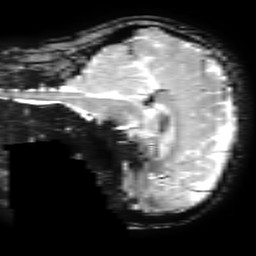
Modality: T2starw
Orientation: sagittal
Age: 54
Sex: female
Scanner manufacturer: ge
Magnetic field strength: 3 T
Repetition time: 0.65 s
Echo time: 0.02 s